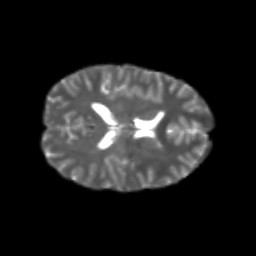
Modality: T2w
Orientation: axial
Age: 22
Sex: female
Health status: healthy
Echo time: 0.074 s